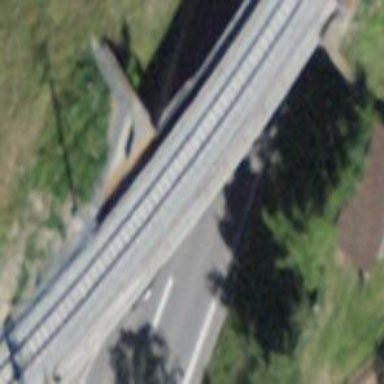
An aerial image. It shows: Narrow-gauge railway bridge with electrified contact line.